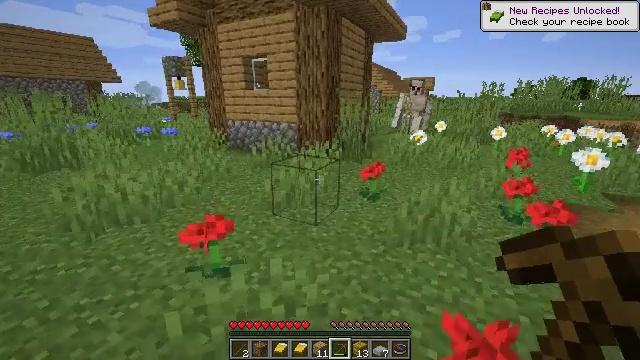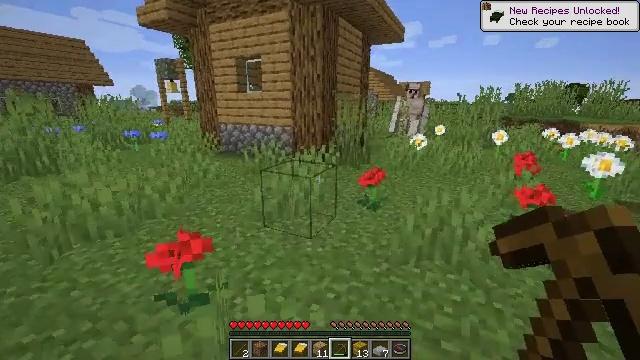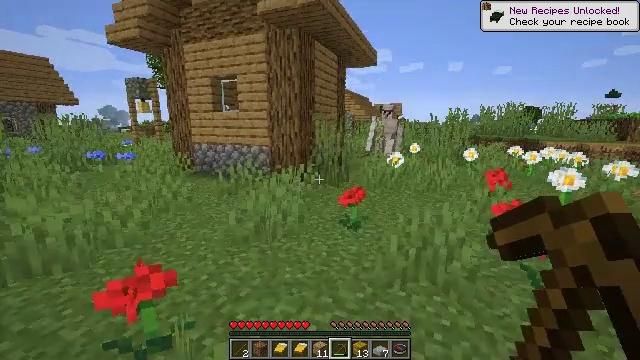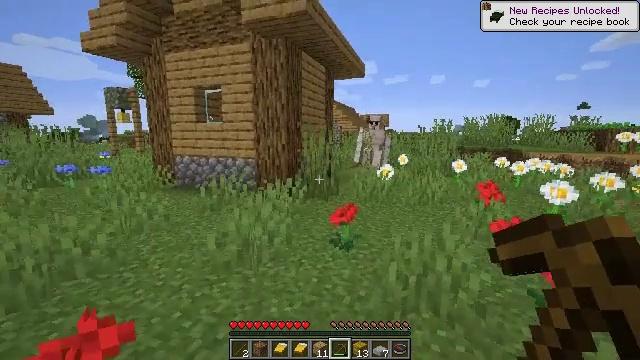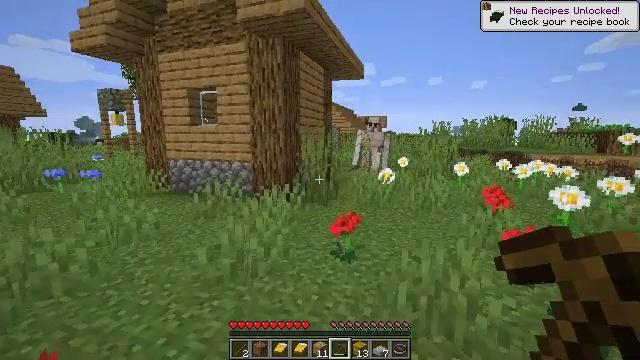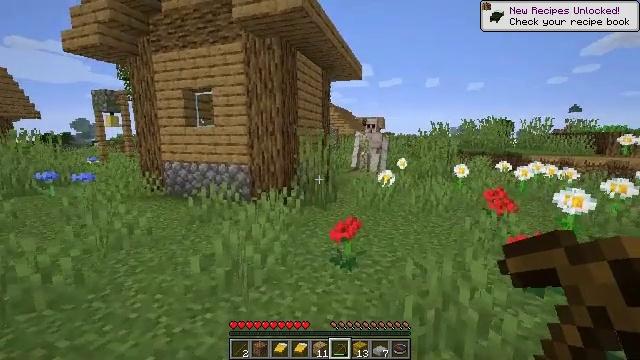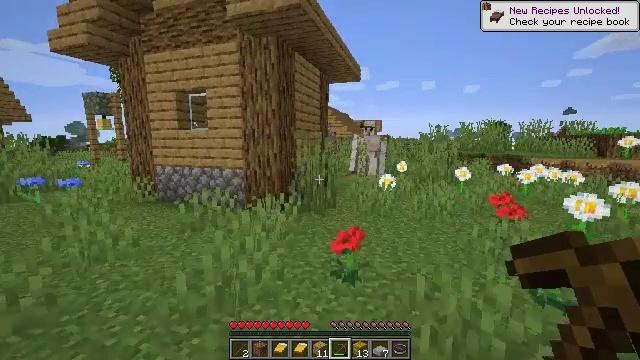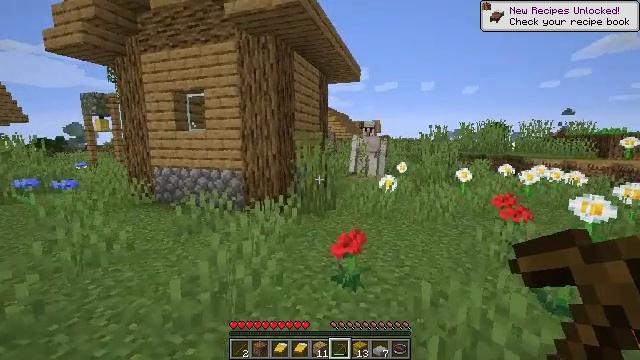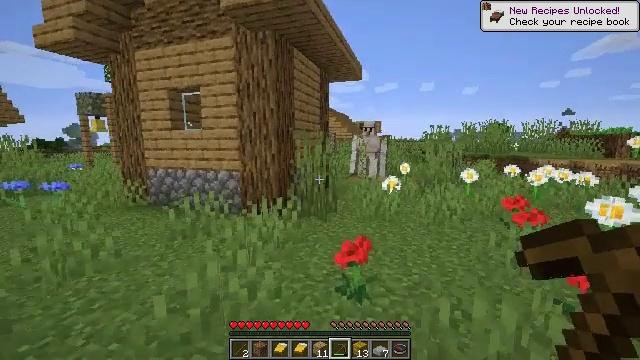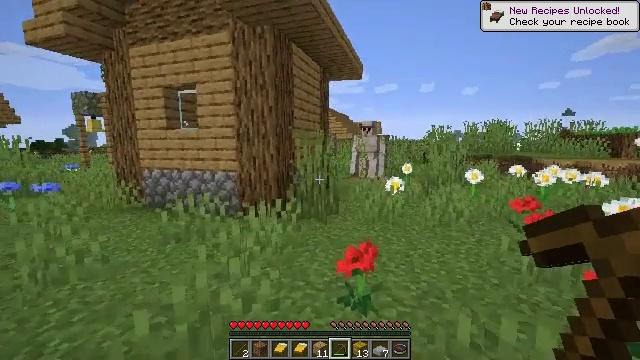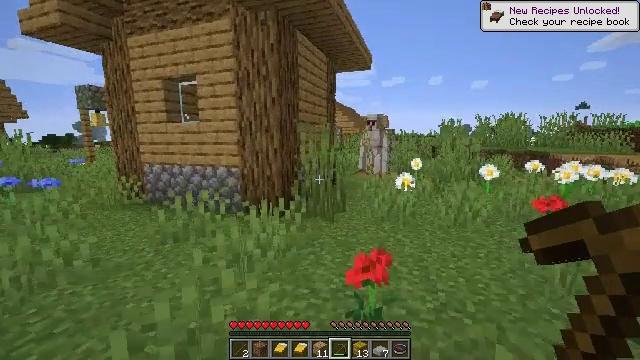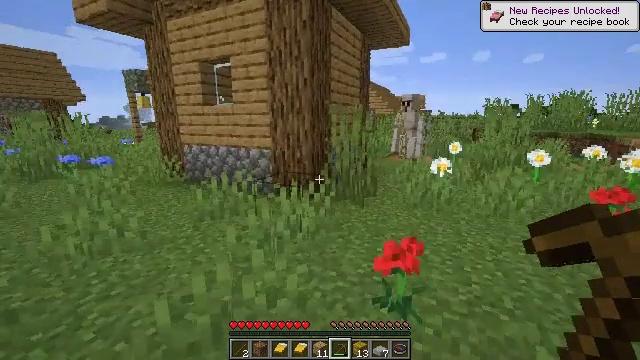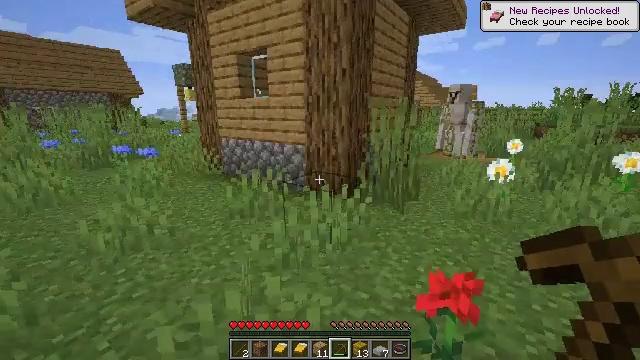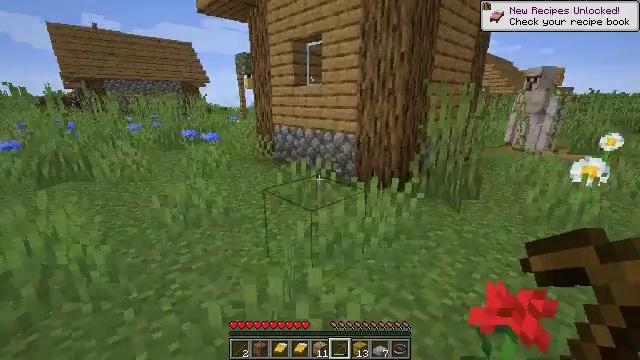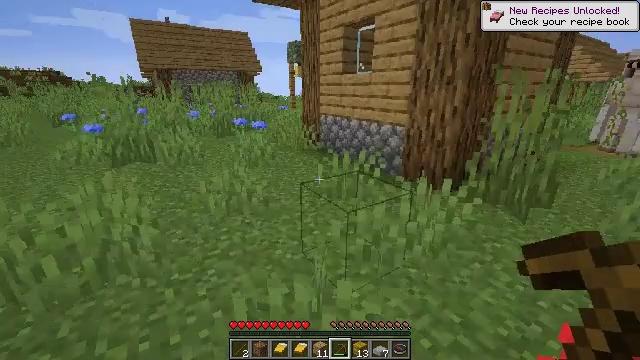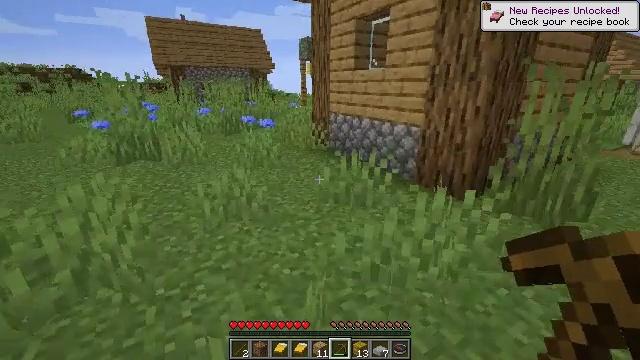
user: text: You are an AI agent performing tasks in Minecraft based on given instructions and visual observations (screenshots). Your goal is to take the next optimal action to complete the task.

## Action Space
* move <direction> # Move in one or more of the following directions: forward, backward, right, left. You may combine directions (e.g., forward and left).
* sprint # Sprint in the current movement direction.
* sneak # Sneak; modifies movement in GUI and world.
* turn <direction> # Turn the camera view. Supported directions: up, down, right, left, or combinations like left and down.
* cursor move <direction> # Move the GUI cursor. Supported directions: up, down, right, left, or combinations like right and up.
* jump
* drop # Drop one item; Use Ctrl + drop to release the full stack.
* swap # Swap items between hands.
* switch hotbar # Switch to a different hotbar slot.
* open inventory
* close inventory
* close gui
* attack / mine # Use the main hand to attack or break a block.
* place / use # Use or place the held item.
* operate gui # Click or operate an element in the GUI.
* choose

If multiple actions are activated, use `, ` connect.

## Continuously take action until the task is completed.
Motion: motion action
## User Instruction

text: Remove the white bed from its place.
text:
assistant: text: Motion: move forward
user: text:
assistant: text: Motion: move forward, turn right and up
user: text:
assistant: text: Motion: move forward, turn right and up
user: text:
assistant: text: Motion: move forward
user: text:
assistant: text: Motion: move forward
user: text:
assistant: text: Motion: move forward
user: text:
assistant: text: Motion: move forward
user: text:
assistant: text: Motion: move forward
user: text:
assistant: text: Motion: move forward
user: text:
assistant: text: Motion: move forward, turn left and down
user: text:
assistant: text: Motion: move forward, turn left and down
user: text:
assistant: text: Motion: move forward, turn left and down
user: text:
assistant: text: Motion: move forward, turn left and down
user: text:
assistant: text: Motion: move forward, turn left and down
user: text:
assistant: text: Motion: move forward, turn left
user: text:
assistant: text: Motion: move forward
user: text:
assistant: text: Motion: move forward
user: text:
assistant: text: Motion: move forward
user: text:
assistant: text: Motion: move forward
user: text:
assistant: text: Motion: move forward
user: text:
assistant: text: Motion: move forward
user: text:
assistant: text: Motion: move forward, turn left
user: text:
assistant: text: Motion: move forward, turn left
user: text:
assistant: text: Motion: move forward, turn left
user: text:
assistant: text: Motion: move forward, turn left
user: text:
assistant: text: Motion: move forward, turn left
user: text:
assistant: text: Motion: move forward
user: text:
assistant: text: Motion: move forward
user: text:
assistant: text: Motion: move forward
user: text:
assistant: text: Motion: move forward